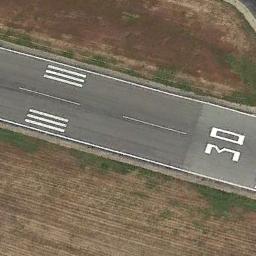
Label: runway